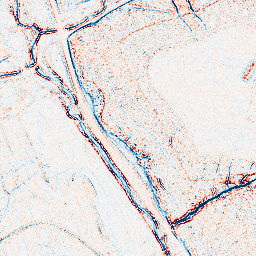
Category: edge_preserving
Decomposition family: bilateral
Decomposition parameters: d: 5
sigma_color: 50
sigma_space: 50
Upsampling method: quadratic
Upsampling parameters: scale: 2
Upsampling scale: 2